Question: I have faced circular dependency issue while i am accessing classA method from ClassB.
I had following references earlier on my solution.
classA method calls -> class B method , this is fine with referencing libraryB to library A.
But then i had a requirement of calling classA method from ClassB but then i cannt add reference because it is making circular dependency issue.
So i have tried to add an interface to resolve the issue.
Now i want to call GetDataFromDB() method from class B .
How to crate _classAObj in Class B . Do i need to tranmet from the index class where the main method resides.

'''
using ClassLibraryC;
namespace ClassLibraryB
{
public class ClassB
{
IClassA _classAObj = null;
public ClassB()
{ }
public ClassB(IClassA objc)
{
_classAObj = objc;
}
public string GetDataFromDB(string cdata)
{
// connect db and get data
// using data reader
while(rdr.read())
{
// need to call StartProcess() method of classA
_classAObj.StartProcess("data");
}
return "client data:name : xyz: age:23";
}
}
'''
---
'''
using ClassLibraryB;
using ClassLibraryC;
namespace ClassLibraryA
{
public class ClassA : IClassA
{
public ClassA() {}
public void GetClientData()
{
ClassB b = new ClassB();
string result= b.GetDataFromDB("c1");
}
public void StartProcess(string d)
{
string data = d;
}
}
}
'''
---
'''
using ClassLibraryA;
namespace ClassLibraryC
{
public interface IClassA
{
void StartProcess(string d);
}
}
'''
---
'''
namespace Start
{
class Index
{
static void Main(string[] args)
{
ClassA a = new ClassA();
a.GetClientData();
}
}
}
'''
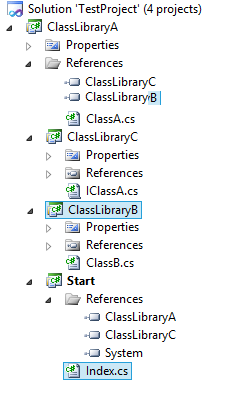
Answer: Just pass a instance of ClassA in to ClassB using 'this'.
'''
public class ClassA : IClassA
{
public ClassA() {}
public void GetClientData()
{
ClassB b = new ClassB(this);
string result= b.GetDataFromDB("c1");
}
public void StartProcess(string d)
{
string data = d;
}
}
'''
You can get rid of the 'ClassB()' constructor, it is not needed anymore, you only need the 'public ClassB(IClassA objc)' constructor.